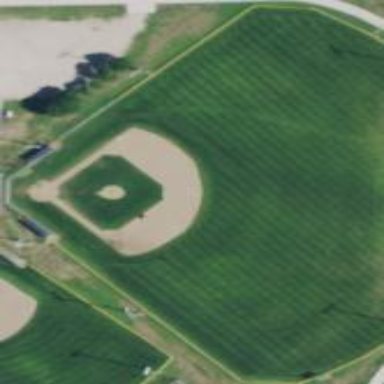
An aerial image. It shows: Baseball pitch for leisure land.